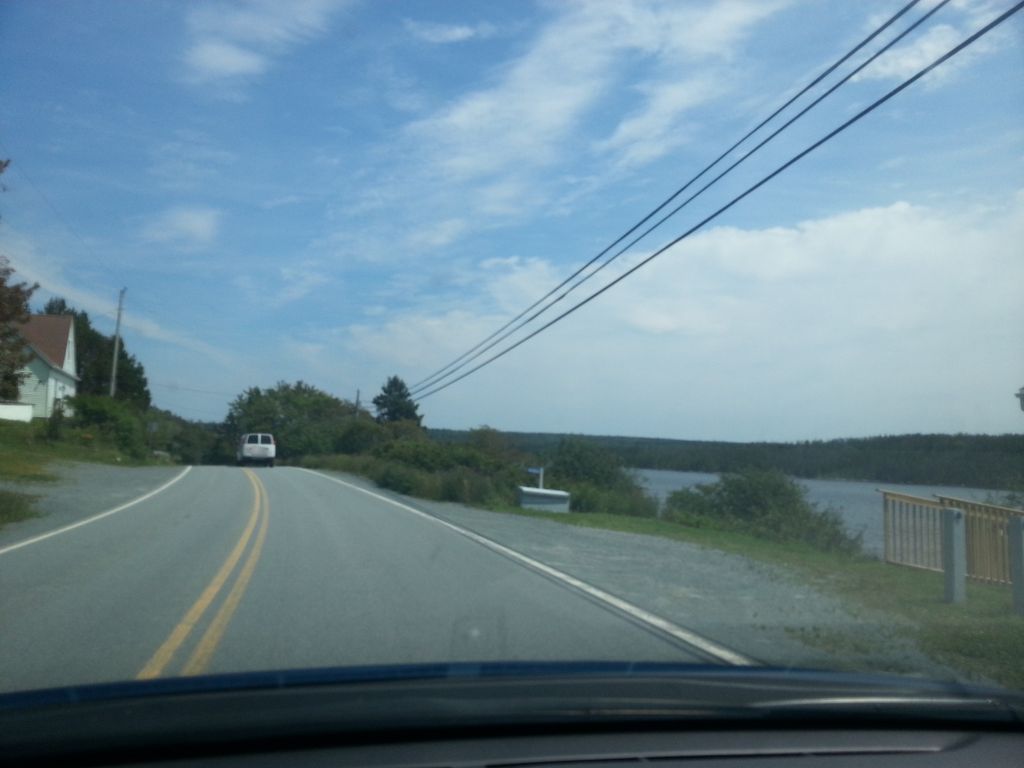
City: halifax